Field crop: maize
Growth stage: 2
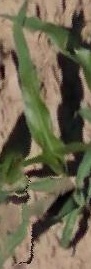
Species: maize